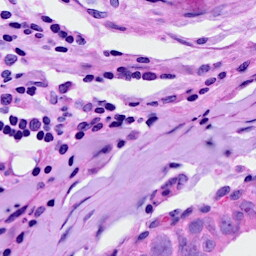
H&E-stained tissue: Breast